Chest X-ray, AP view. Patient: 23 years old, sex M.
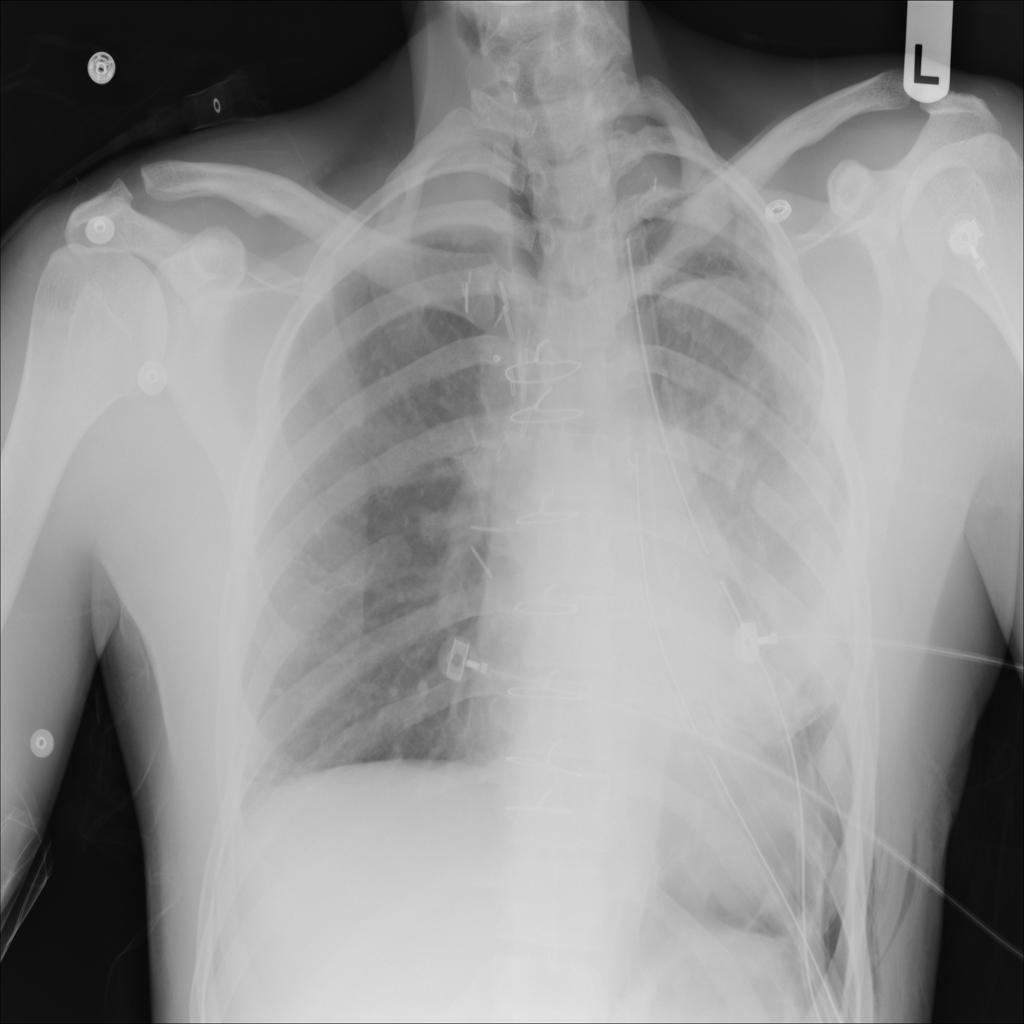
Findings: No Finding